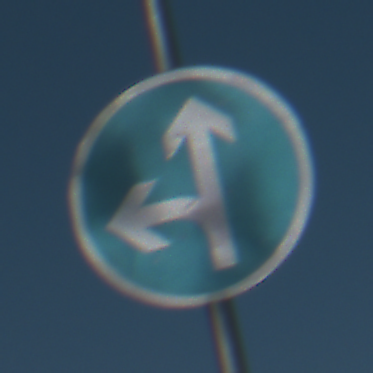
Verkehrszeichen: VorgeschriebeneFahrtrichtungGeradeausOderLinks
Umgebung: Outdoor, Special
Tageszeit: MorningAfternoon
Wetter: Clear
Licht: Natural
Jahreszeit: NotSpecified
Kontrast: HighContrast